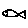
Label: fish